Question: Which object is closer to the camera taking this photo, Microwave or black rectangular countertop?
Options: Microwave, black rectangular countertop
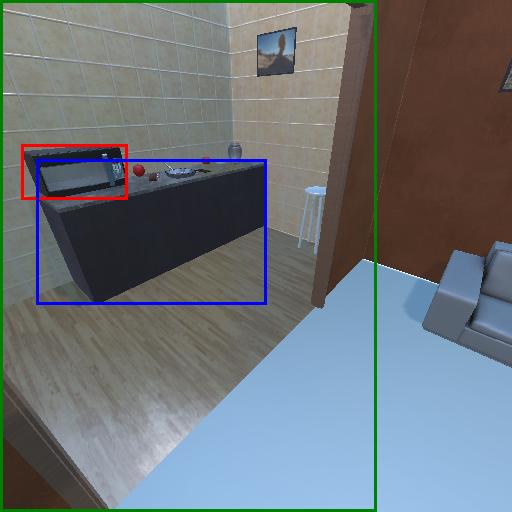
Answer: Microwave